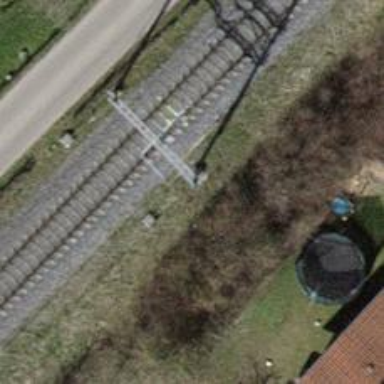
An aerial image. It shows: Catenary mast for power lines.